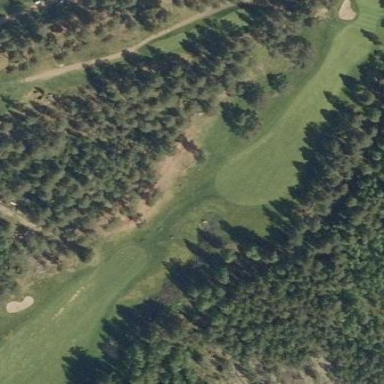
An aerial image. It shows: Golf fairway surrounded by grass.